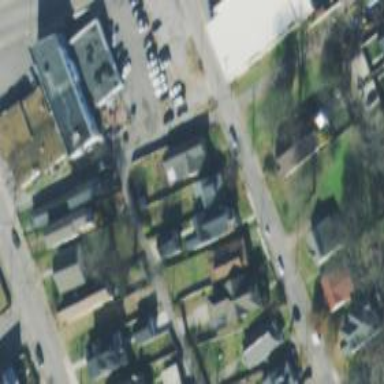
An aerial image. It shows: Alleyway designated as service road.